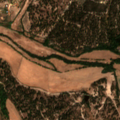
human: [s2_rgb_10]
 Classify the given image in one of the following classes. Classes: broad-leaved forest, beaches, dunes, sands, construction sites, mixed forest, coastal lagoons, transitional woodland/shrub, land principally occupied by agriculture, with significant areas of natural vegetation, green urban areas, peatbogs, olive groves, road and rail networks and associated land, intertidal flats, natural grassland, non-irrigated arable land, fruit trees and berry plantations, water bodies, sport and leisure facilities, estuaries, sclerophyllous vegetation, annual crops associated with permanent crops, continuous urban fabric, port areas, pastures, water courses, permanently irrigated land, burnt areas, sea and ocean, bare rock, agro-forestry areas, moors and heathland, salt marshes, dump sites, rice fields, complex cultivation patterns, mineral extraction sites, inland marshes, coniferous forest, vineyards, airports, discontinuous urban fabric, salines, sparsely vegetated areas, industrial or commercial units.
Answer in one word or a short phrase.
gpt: permanently irrigated land, broad-leaved forest, mixed forest